Interaction volume radius: 10 \u00c5
Interaction volume height: 10 \u00c5
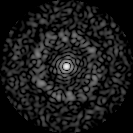
Disorder parameter: 0.8367